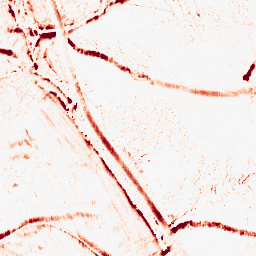
Category: morphological
Decomposition family: morphological_ellipse
Decomposition parameters: operation: opening
width: 10
height: 5
Upsampling method: bilinear
Upsampling parameters: scale: 4
Upsampling scale: 4